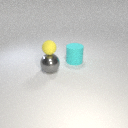
large gray metal sphere in front of large cyan rubber cylinder